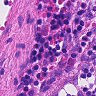
Metastatic tissue present: no